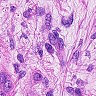
Metastatic tissue present: yes